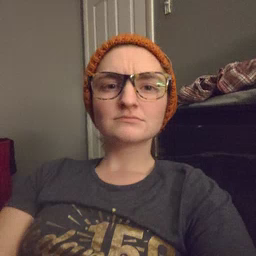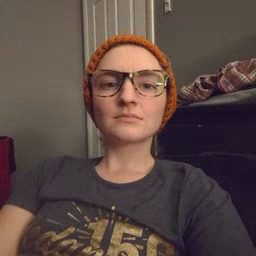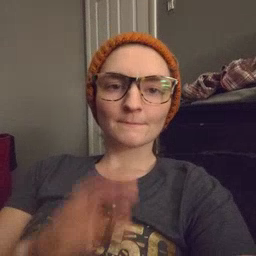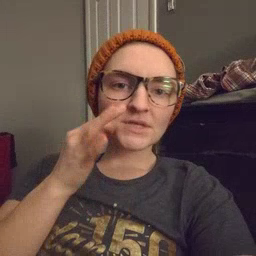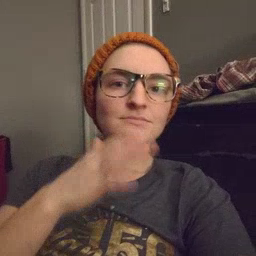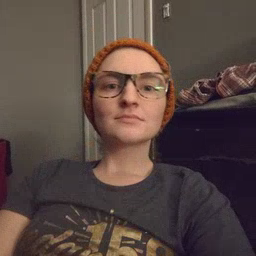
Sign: bee